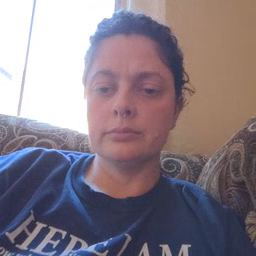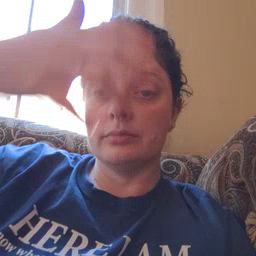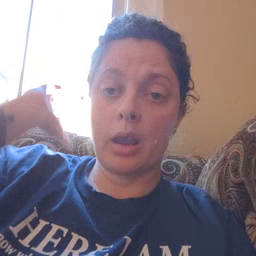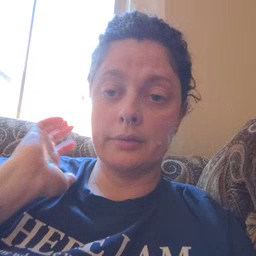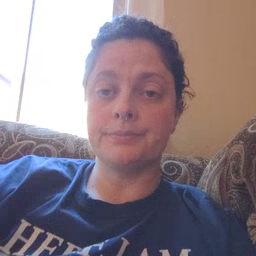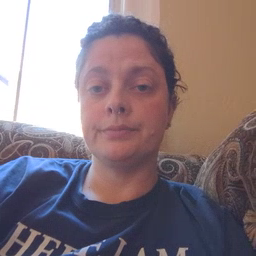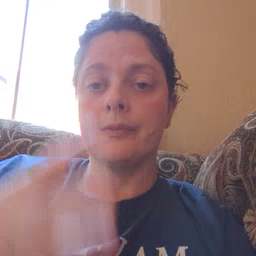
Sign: lion